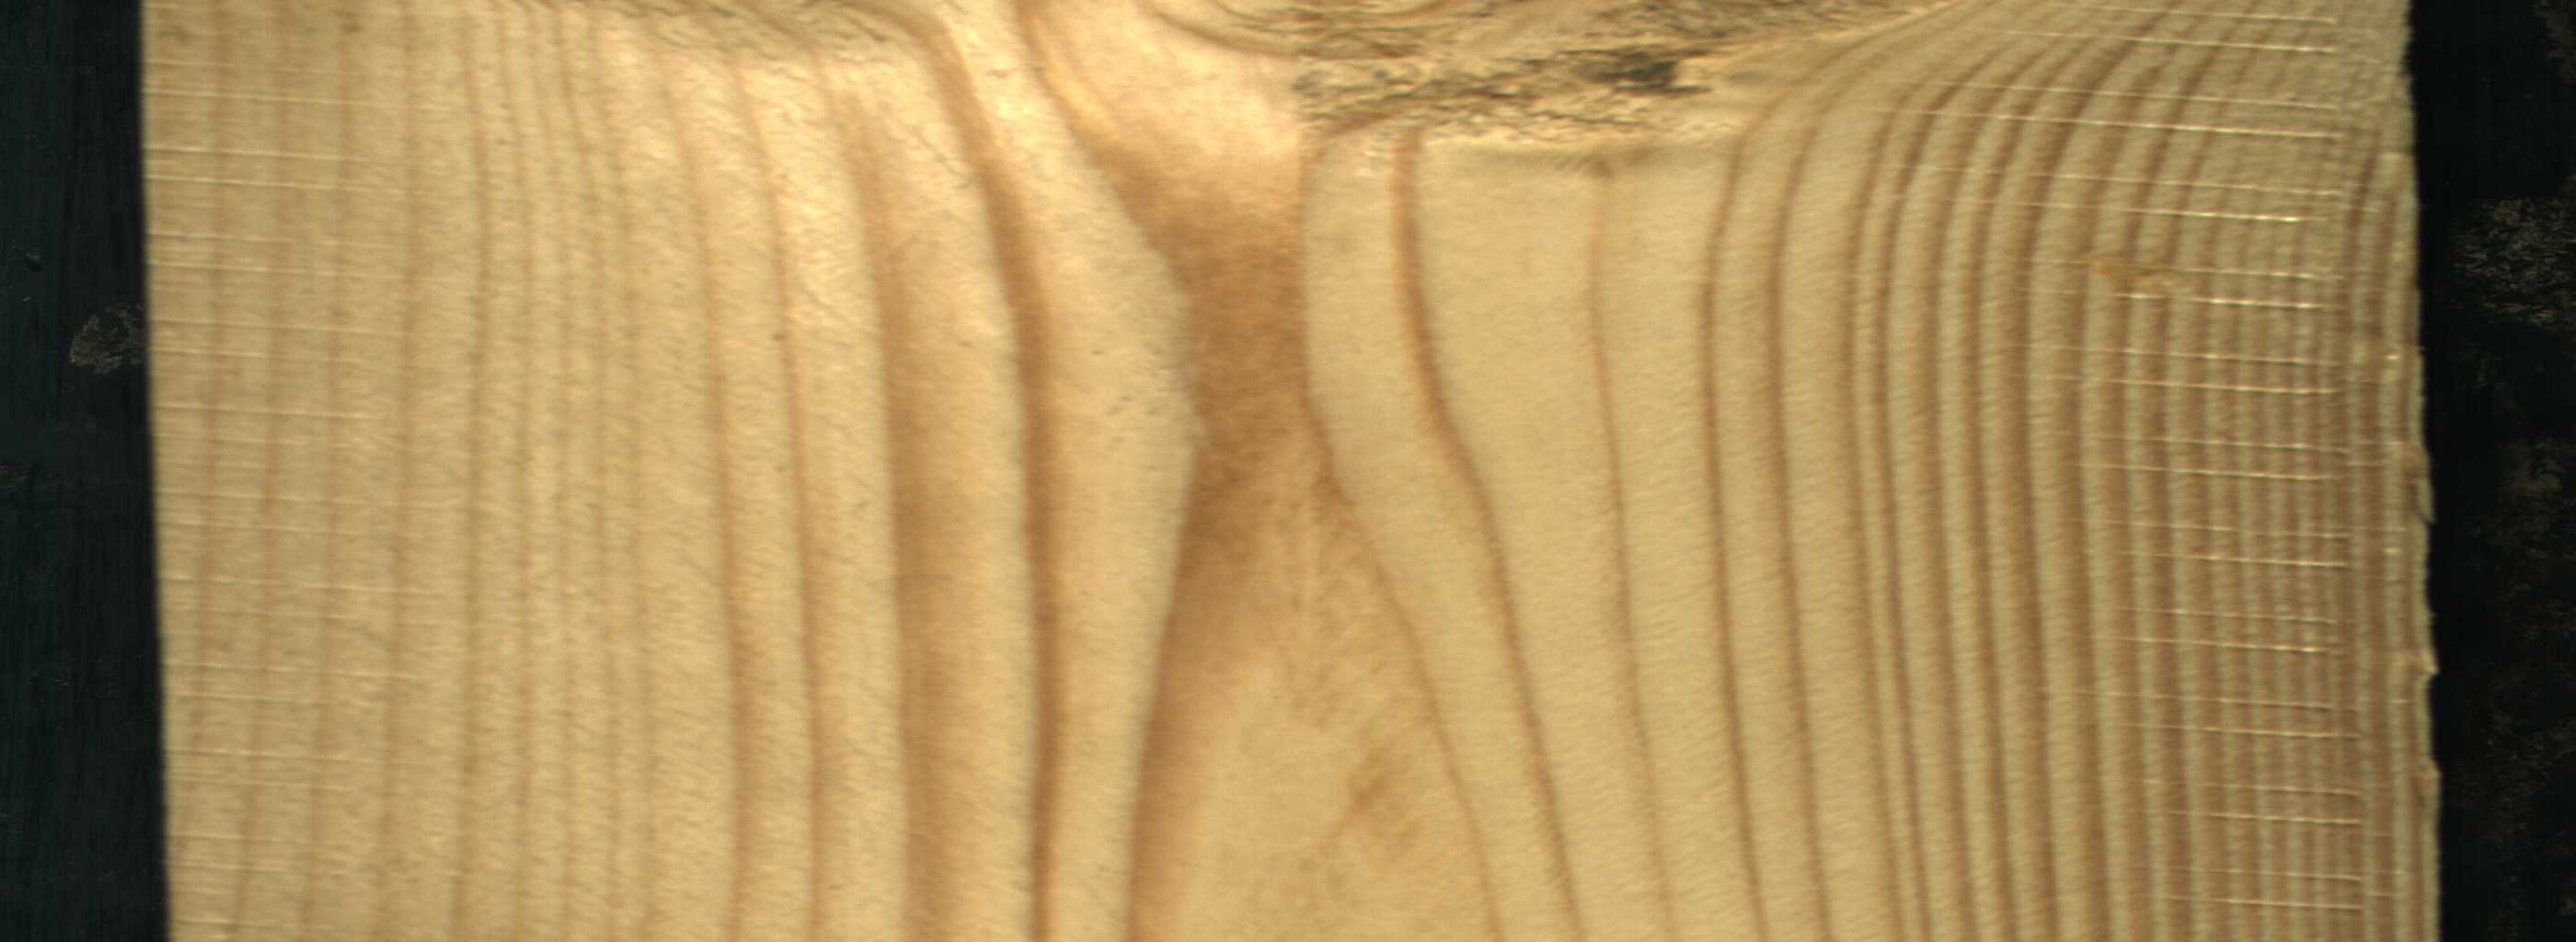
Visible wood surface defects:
Live_Knot